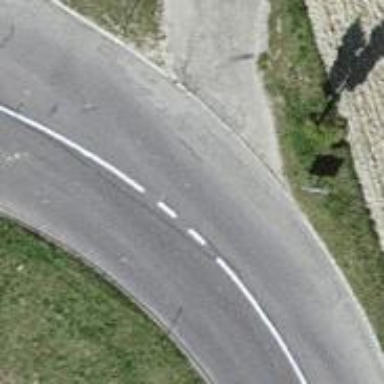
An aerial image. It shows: Asphalt tertiary road without sidewalk.